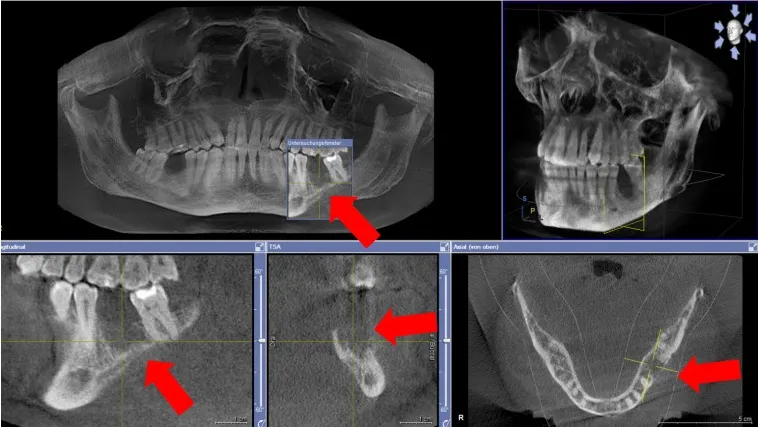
Cone Beam Computed Tomography (CBCT) with display of subsequent osteonecrosis of the lower left mandible in region 036 (red arrows).
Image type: radiology (ct)